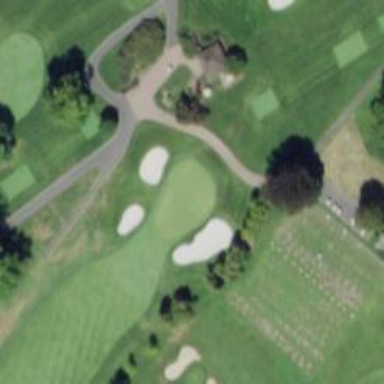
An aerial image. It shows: View of golf hole.